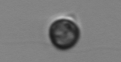
Label: Dinophyceae